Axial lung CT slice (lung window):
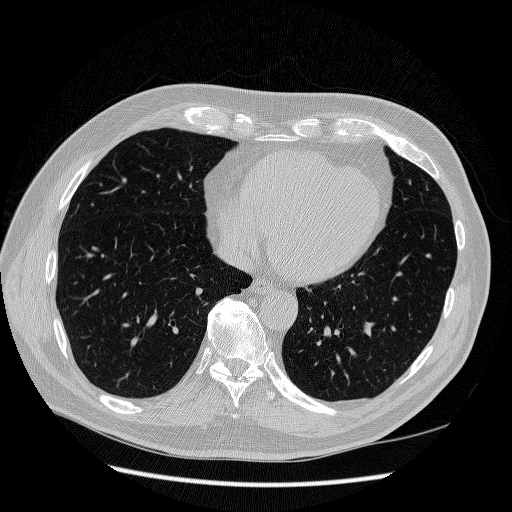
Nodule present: no